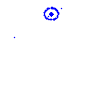
Particle: pion